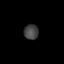
Tissue: lung
Cell type: Myeloid cells
Senescence score: 0.6333
Nuclear area (px): 215
Mean DAPI intensity: 66.772